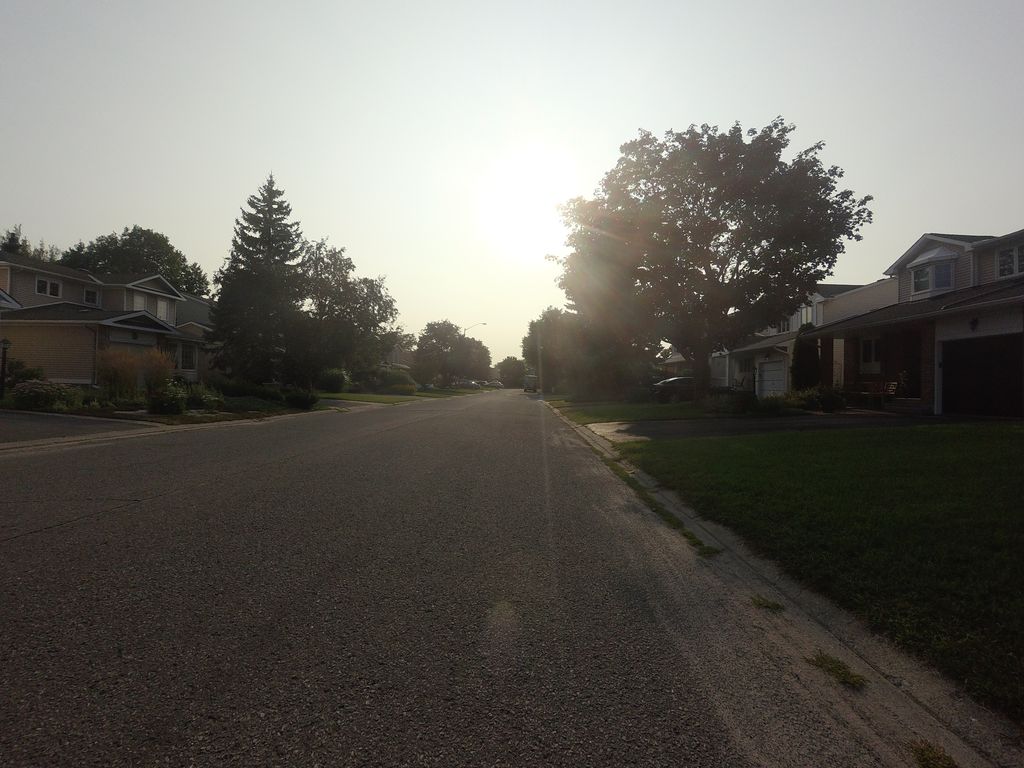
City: ottawa-gatineau